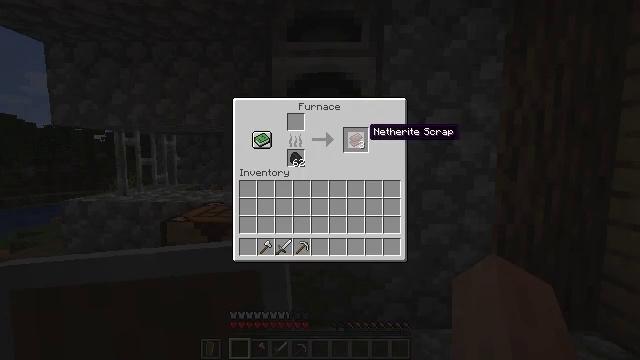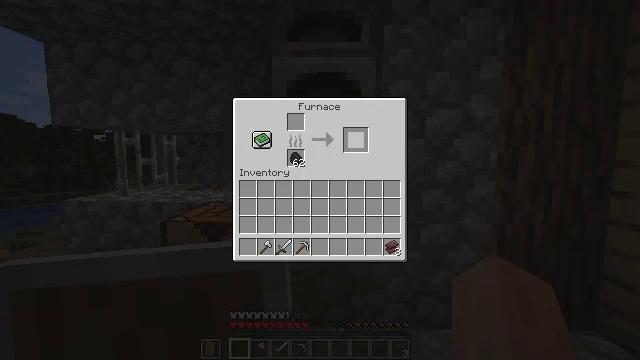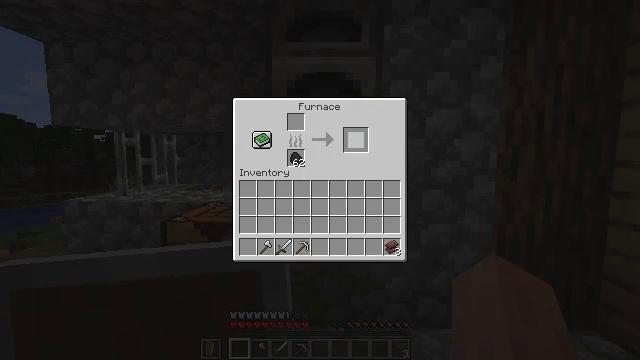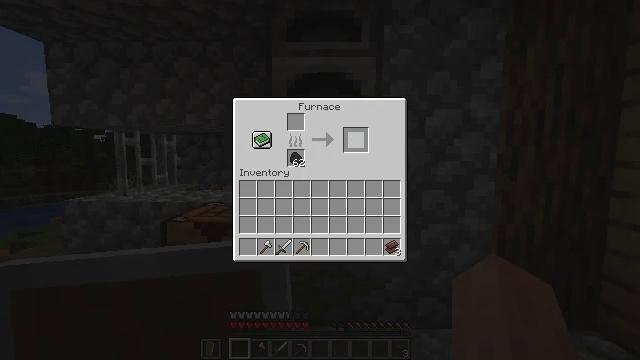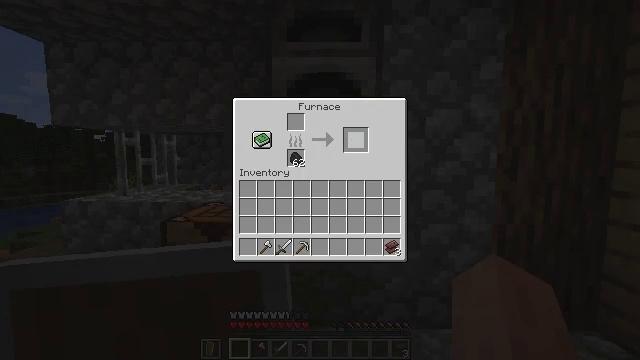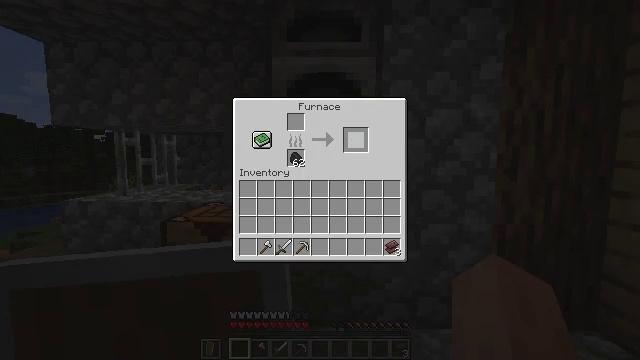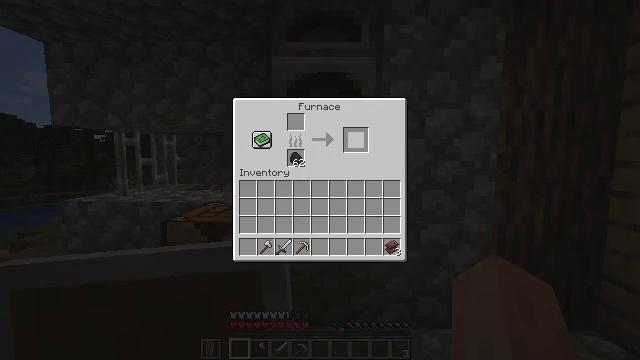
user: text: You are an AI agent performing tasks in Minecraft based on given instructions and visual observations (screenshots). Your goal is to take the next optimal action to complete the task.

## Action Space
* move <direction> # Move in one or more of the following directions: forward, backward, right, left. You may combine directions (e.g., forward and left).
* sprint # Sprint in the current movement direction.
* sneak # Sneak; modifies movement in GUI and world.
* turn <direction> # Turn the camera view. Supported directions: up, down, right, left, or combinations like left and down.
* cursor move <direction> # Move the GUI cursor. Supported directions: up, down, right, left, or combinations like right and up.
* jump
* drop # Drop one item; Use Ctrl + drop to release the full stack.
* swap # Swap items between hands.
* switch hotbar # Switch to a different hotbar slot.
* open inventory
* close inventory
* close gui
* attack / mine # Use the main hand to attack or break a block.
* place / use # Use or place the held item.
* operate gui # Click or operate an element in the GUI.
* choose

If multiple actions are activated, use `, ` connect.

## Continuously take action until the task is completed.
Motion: motion action
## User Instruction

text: craft item air
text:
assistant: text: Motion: sneak, use / place
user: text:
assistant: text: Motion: sneak, use / place
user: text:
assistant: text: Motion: sneak
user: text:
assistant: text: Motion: sneak
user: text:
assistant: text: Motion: sneak
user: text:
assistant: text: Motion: sneak
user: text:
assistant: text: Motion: sneak, open inventory